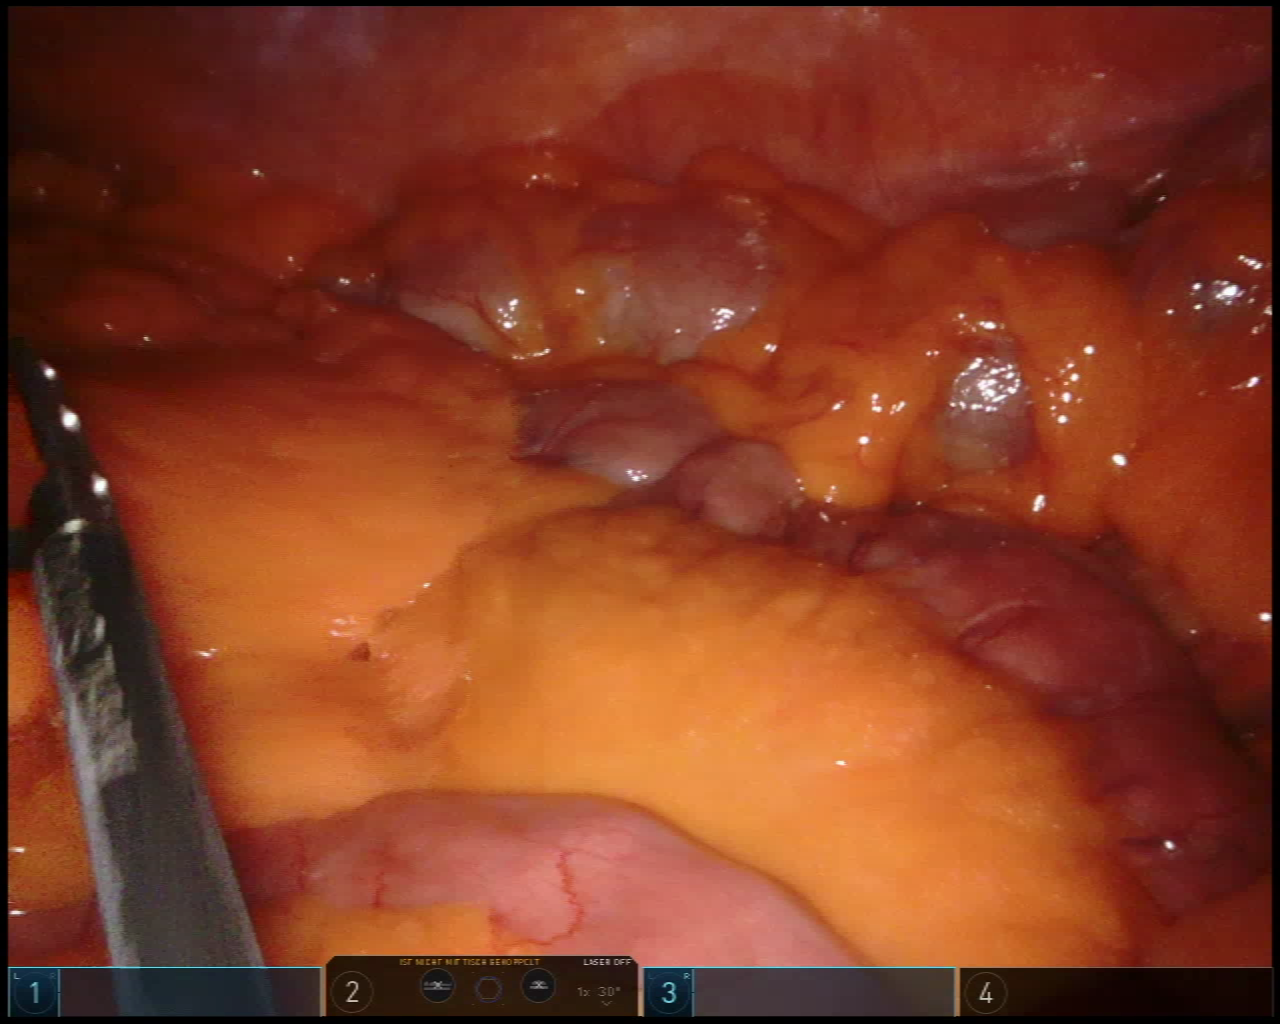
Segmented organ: small_intestine
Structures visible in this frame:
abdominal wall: yes
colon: yes
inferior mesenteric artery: no
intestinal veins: no
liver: no
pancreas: no
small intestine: yes
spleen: no
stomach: no
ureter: no
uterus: no
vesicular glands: no